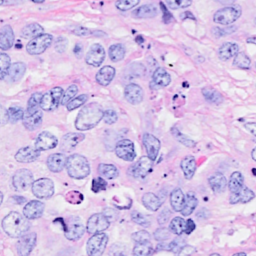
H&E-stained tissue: Breast